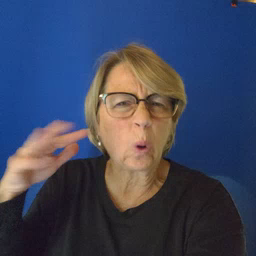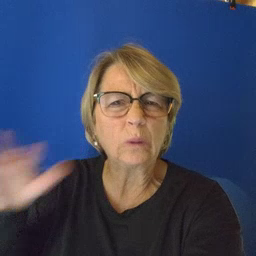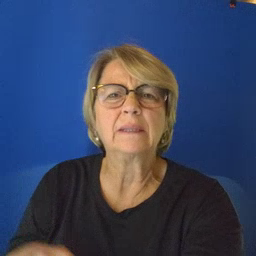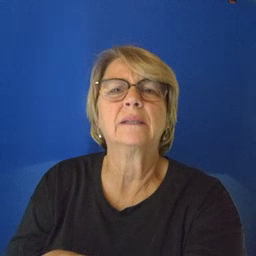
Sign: noisy